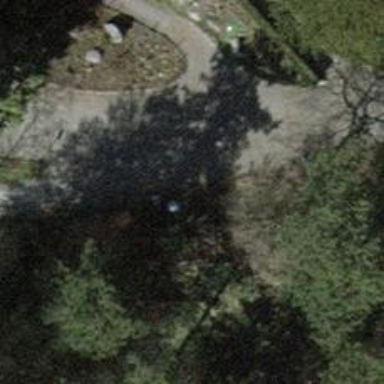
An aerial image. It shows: Footway with fine gravel surface.